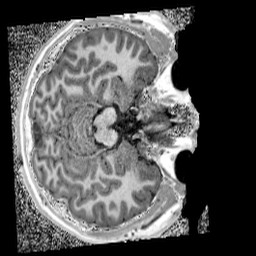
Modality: UNIT1_denoised
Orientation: axial
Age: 12
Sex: male
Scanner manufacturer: siemens
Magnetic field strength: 3 T
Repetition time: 4 s
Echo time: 0.00299 s